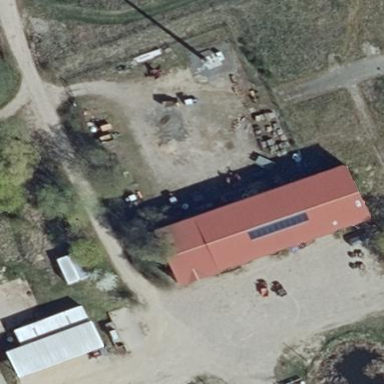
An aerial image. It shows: Farm auxiliary building.